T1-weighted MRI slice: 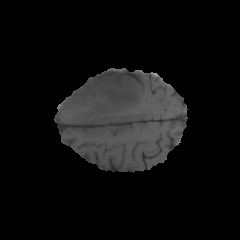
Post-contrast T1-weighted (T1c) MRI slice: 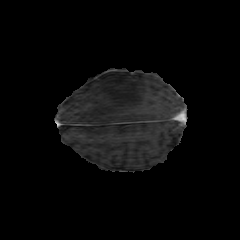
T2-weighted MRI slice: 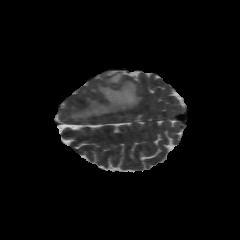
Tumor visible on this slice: yes